Question: I need the size of the black part of this image:

I've done some research about how to find it in normal math, and I was pointed to this website: <URL>
The final answer on getting it was
<URL>
<URL>
where r is the radius of the first circle, R the radius of the second circle, and d the distance between the two centers.
The code I tried to use to get the size of this was the following:
'''
float r = getRadius1();
float R = e.getRadius1();
float deltaX = Math.abs((getX() + getRadius()) - (e.getX() + e.getRadius()));
float deltaY = Math.abs((getY() + getRadius()) - (e.getY() + e.getRadius()));
float d = (float) Math.sqrt(Math.pow(deltaX, 2) + Math.pow(deltaY, 2));
float part, part2, part3;
//Chopping it in parts, because it's easier.
part = (float) (Math.pow(r,2) * Math.acos(
Math.toRadians((Math.pow(d, 2) + Math.pow(r, 2) - Math.pow(R, 2))/(2*d*r))));
part2 = (float) (Math.pow(R,2) * Math.acos(
Math.toRadians((Math.pow(d, 2) + Math.pow(R, 2) - Math.pow(r, 2))/(2*d*R))));
part3 = (float) (0.5 * Math.sqrt((-d + r + R) * (d+r-R) * (d-r+R) * (d+r+R)));
float res = part + part2 - part3;
Main.log(res + " " + part + " " + part2 + " " + part3+ " "
+ r + " " + R + " " + d);
//logs the data and System.out's it
'''
I did some testing, and the output was this:
'''
<PHONE> <PHONE> <PHONE> 246.78008 20.0 25.0 43.528286
'''
So that indicates that the size of the overlapping part was bigger than the circle itself (which is 'r^2 * PI').
What did I do wrong?
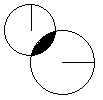
Answer: Just a guess (as stated in my comment): try removing the 'Math.toRadians(...)' conversion.
Since there are no degrees involved in the formula but rather radii, I assume the parameter to is already a value in radians.
If I remove the conversion and run your code, I get the following overlap area size: '11.163887023925781' which seems plausible since the length of the overlap segment on the line between the two centers is '20 + 25 - 43.5 = 1.5' (approximated)
:
If I set the distance to 5 (the smaller circle is completely contained in the bigger one but touches its edge) I get the overlap area size '1256.63' which is exactly the area of the smaller circle (20 * P). The calculation doesn't seem to work if the distance is smaller than the difference of the radii (i.e. in your case smaller than 5), but that might just be a problem of numerical representation (the normal datatypes might not be able to represent some of the intermediate results).